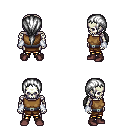
a pixel art fantasy rpg character, male body template, skeleton, leather chest armor, gold greaves, white ponytail hairstyle, white cloth bracers, maroon shoes, four views (front, back, left, right), 2x2 character sprite sheet, small pixel art, hard edges, no anti-aliasing